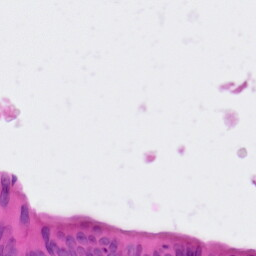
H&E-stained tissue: Colon